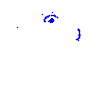
Particle: pion